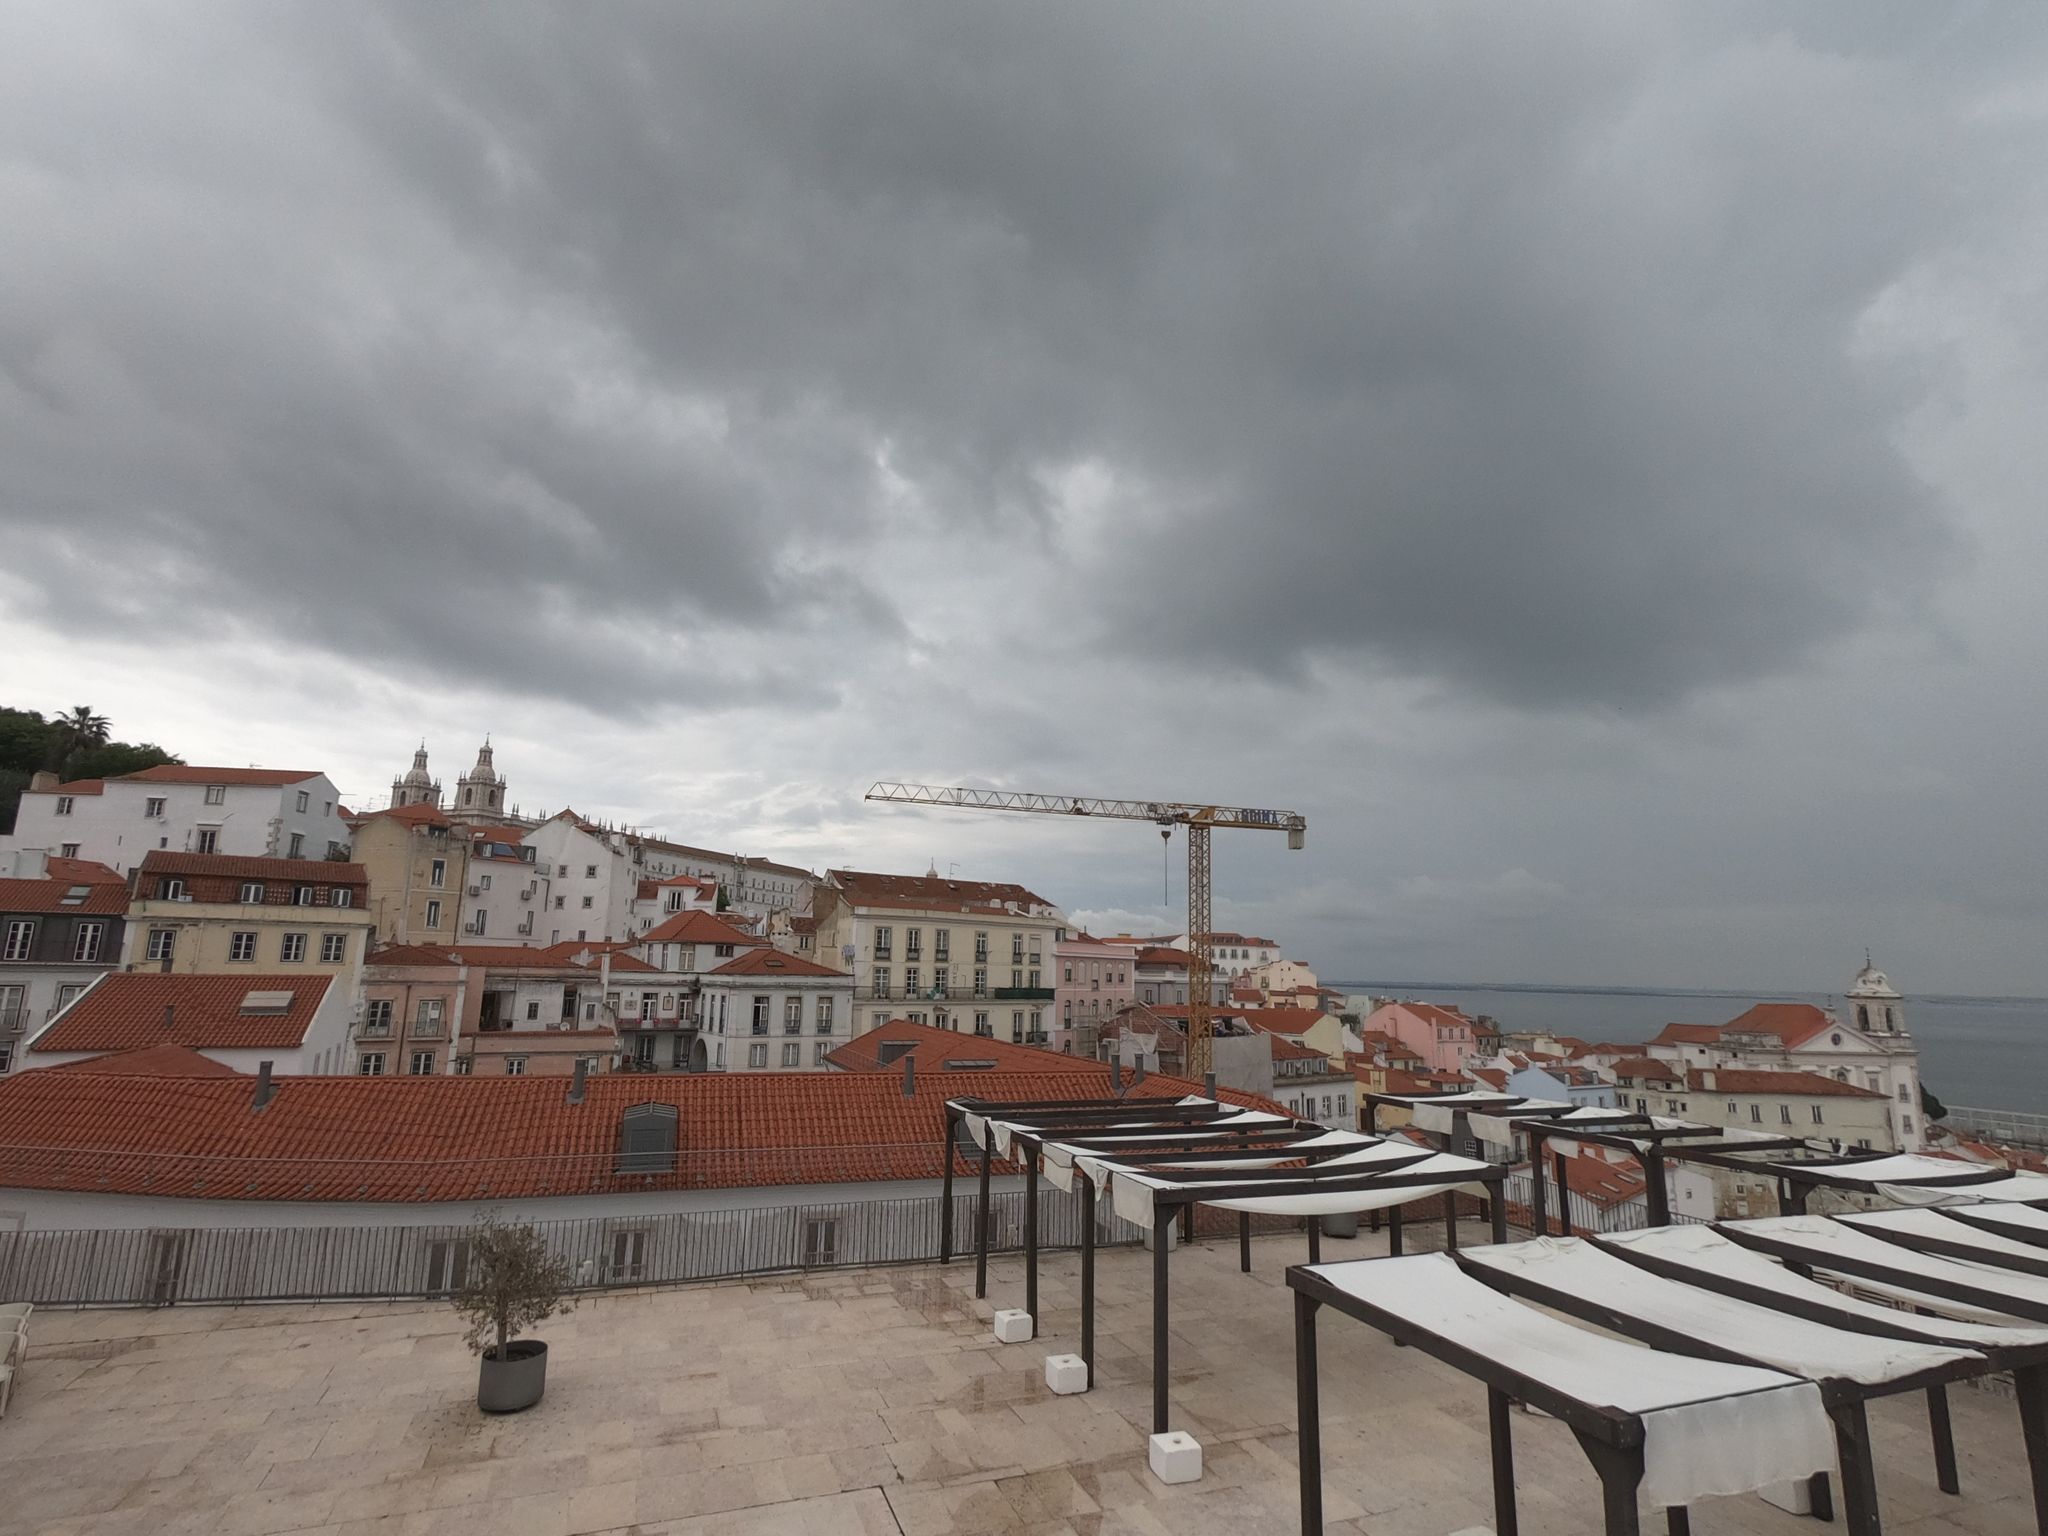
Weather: snowy
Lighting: day
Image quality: good
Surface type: walking surface
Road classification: path, steps
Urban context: urban centre
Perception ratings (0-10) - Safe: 5.22, Lively: 5.27, Beautiful: 5.31, Boring: 7.24, Depressing: 4.68, Wealthy: 2.77